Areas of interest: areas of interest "Yulin Fumian Airport"
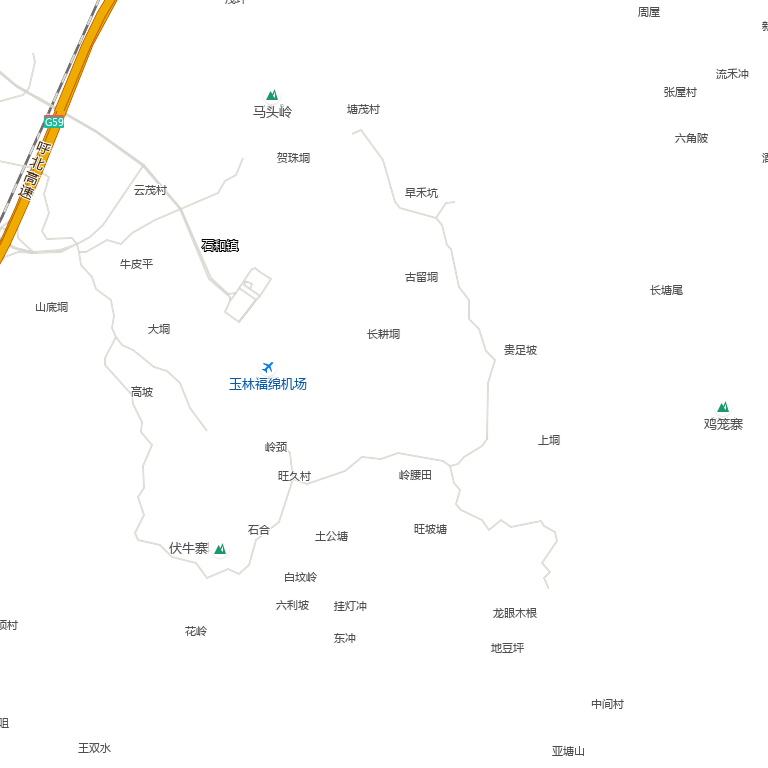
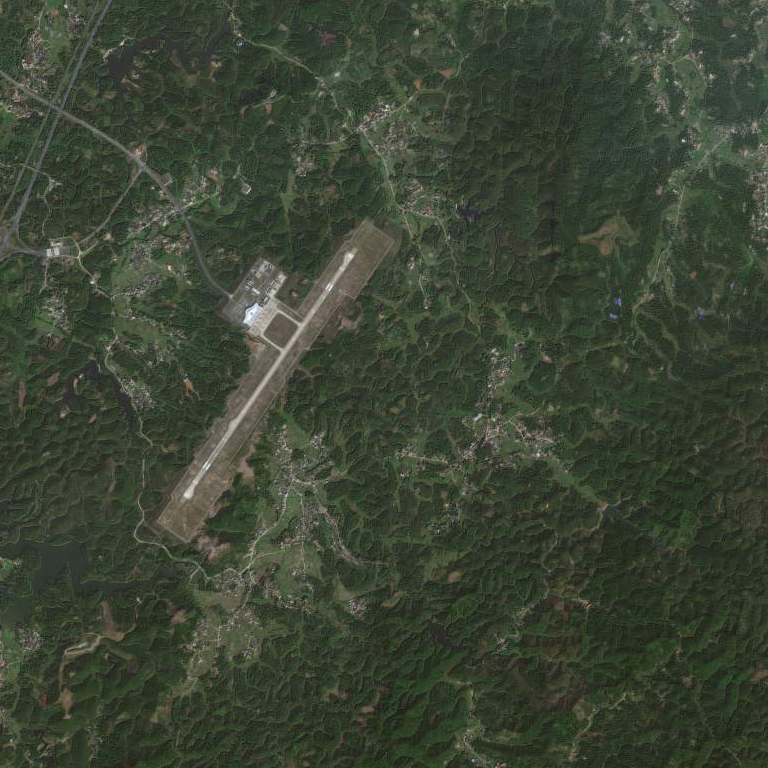